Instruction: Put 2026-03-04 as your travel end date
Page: home
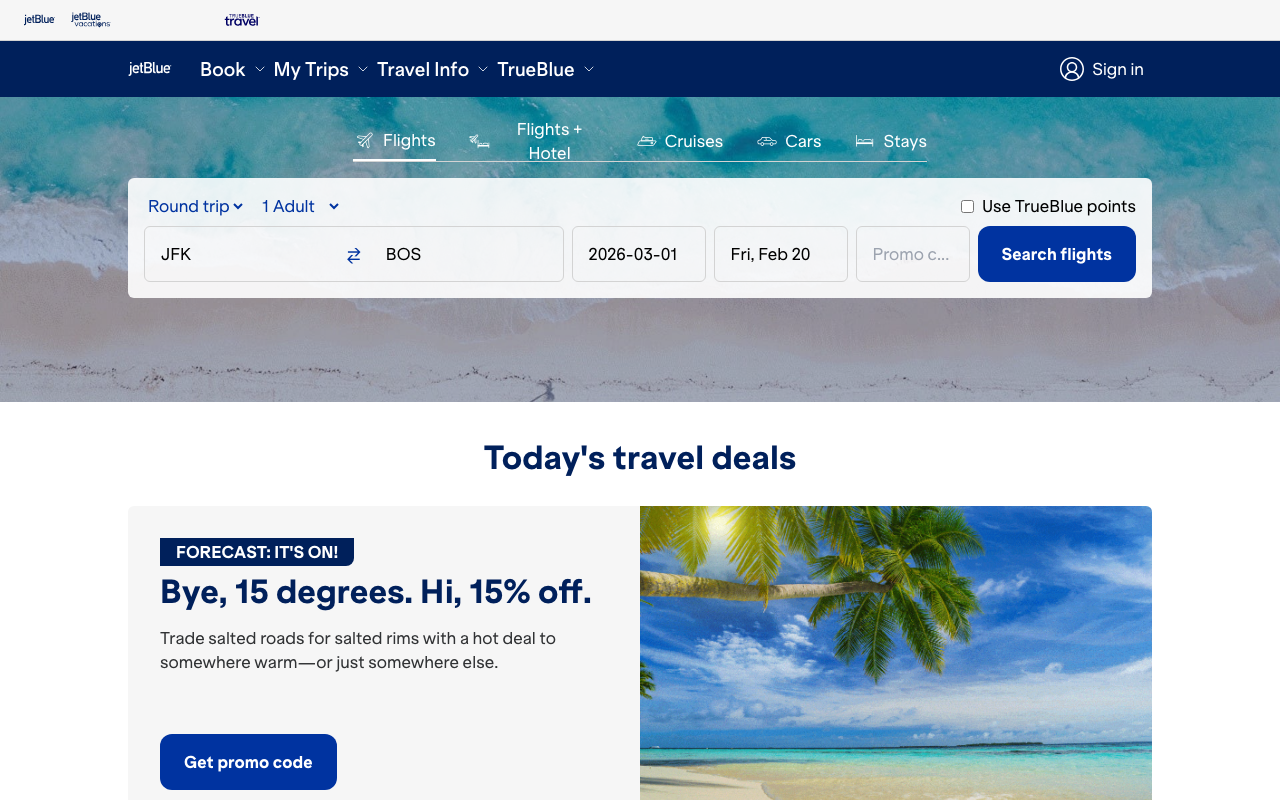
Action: type